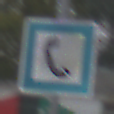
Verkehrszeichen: Fernsprecher
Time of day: Midday
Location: Outdoor (Suburban)
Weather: Overcast
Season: NotSpecified
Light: Natural